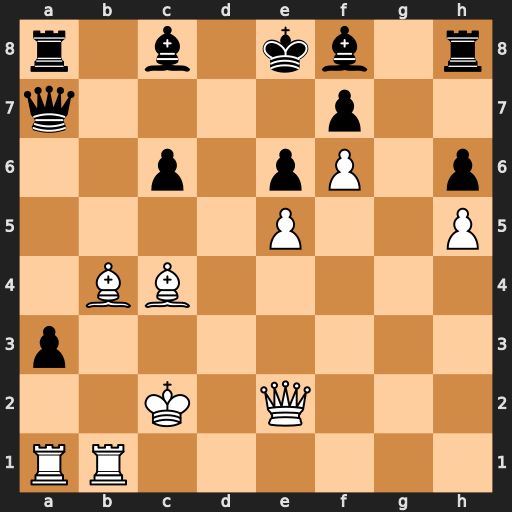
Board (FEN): r1b1kb1r/q4p2/2p1pP1p/4P2P/1BB5/p7/2K1Q3/RR6
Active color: w
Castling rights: kq
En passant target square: -
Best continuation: Rxa3 Qxa3 Bxa3